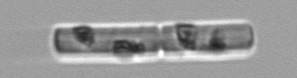
Label: Guinardia_delicatula